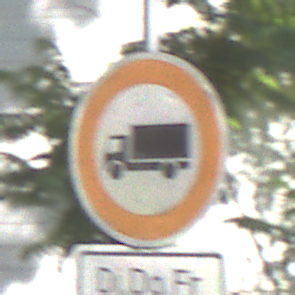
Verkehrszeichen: VerbotFuerKraftfahrzeugeUeberDreiKommaFuenfTonnen
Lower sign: ZeitangabenMitBeschraenkungAufWochentage3
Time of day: Midday
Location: Outdoor (Suburban)
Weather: Clear
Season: NotSpecified
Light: Natural